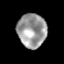
Tissue: prostate
Cell type: T cells
Senescence score: 0.3054
Nuclear area (px): 960
Mean DAPI intensity: 155.008